Interaction volume radius: 5 \u00c5
Interaction volume height: 15 \u00c5
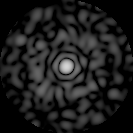
Disorder parameter: 0.8517